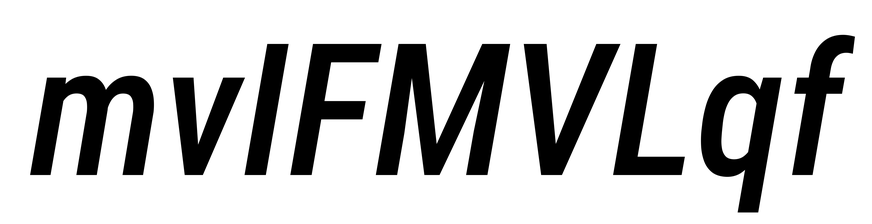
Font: Roboto-Italic_Condensed_Medium_Italic